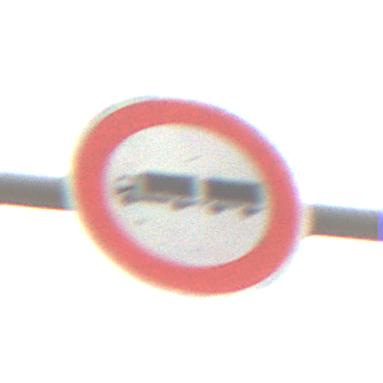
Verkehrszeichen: VerbotLastkraftwagenMitAnhaenger
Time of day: MorningAfternoon
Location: Outdoor (Nature)
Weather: Overcast
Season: NotSpecified
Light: Natural